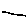
Label: line